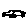
Label: car